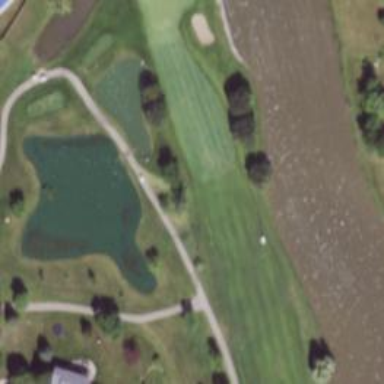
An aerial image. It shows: Golf hole.